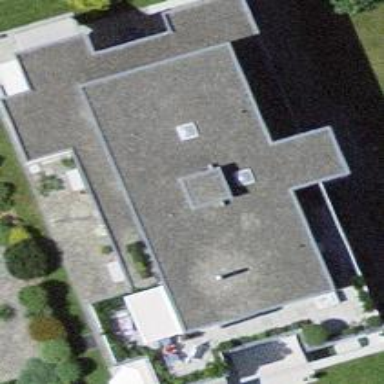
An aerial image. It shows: Apartment building with flat roof.